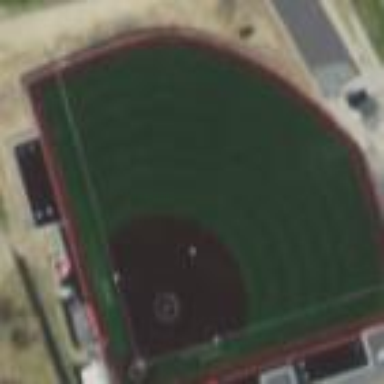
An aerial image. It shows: Baseball pitch for leisure land activities.